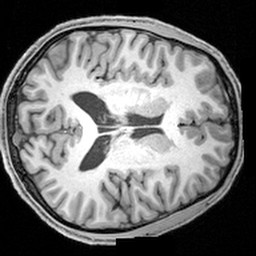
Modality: T1w
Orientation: axial
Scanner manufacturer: siemens
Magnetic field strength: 3 T
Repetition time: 1.9 s
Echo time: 0.00397 s